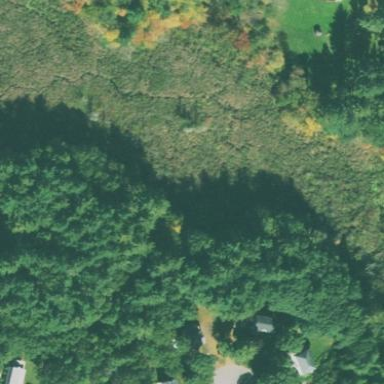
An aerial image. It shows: Shrub swamp wetland area characterized by marsh vegetation.